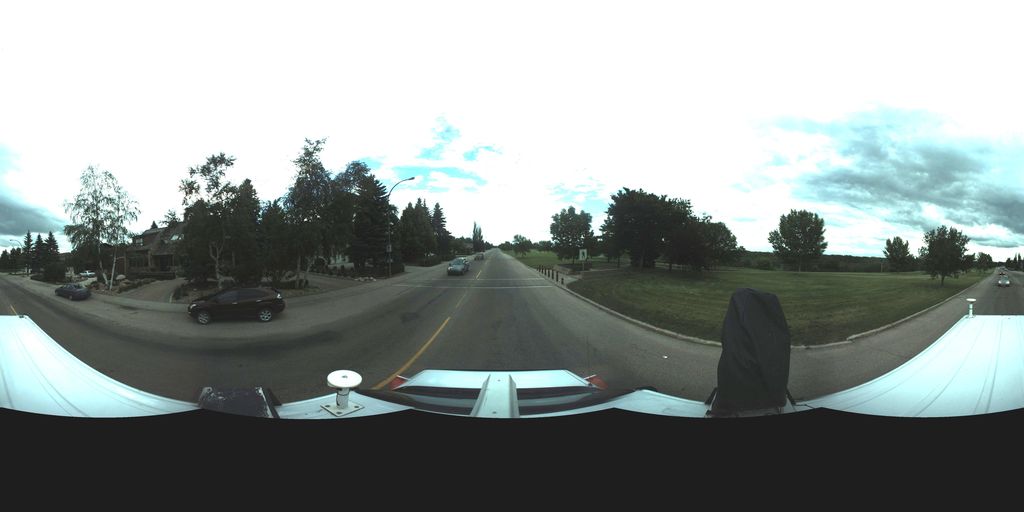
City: saskatoon